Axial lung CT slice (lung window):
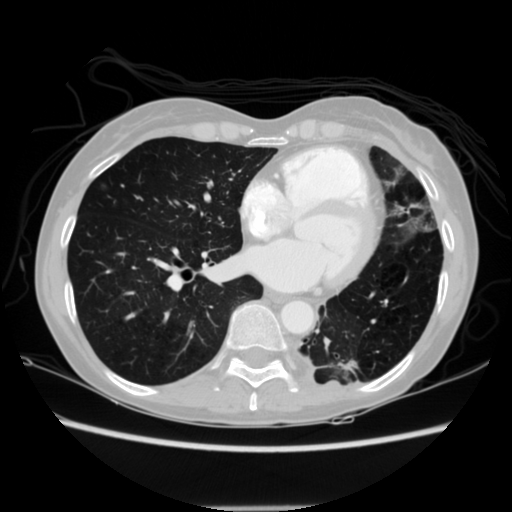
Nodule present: no